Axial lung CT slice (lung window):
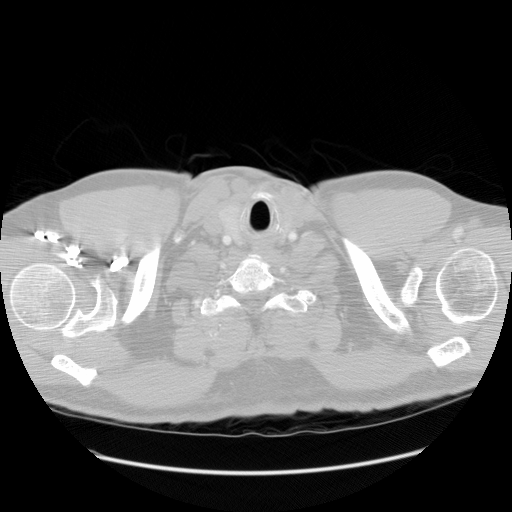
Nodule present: no